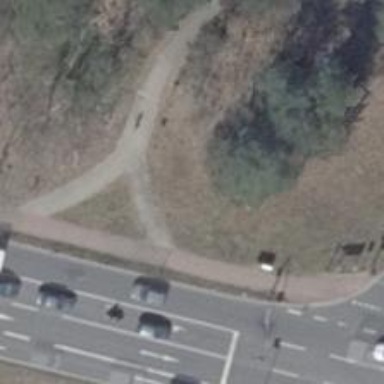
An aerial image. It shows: Path.